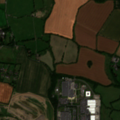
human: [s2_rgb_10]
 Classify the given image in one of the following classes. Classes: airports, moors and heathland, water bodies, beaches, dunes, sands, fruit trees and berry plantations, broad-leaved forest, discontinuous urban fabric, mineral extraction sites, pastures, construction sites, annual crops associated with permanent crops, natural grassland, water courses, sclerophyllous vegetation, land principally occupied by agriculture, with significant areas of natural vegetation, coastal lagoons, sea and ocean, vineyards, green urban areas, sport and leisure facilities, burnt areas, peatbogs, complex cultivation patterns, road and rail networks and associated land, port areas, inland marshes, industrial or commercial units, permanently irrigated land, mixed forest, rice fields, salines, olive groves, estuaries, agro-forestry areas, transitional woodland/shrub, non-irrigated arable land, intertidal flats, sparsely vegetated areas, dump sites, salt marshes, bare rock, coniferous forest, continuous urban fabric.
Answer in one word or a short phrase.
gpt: industrial or commercial units, construction sites, non-irrigated arable land, pastures